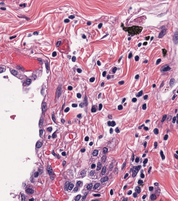
Tumor epithelial tissue: no
Tumor-associated stroma tissue: yes
Normal tissue: no